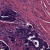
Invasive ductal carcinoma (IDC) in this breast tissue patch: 1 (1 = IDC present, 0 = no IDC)